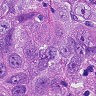
Metastatic tissue present: yes